【题型】解答题　【知识点】解析几何　【难度】hard
已知双曲线$C:x^2-y^2=1$，及直线$l:y=kx-1$。

(1) 若$l$与$C$有且只有一个公共点，求实数$k$的值；
(2) 若$l$与$C$的左右两支分别交于$A$、$B$两点，且$\triangle OAB$的面积为$\sqrt{2}$，求实数$k$的值。
【解答】
\textbf{【答案】}
(1) $k = \pm1$ 或 $k = \pm\sqrt{2}$；
(2) $k = 0$。

\textbf{【知识点】} 根据直线与双曲线的位置关系求参数或范围、求双曲线中三角形（四边形）的面积问题。

\textbf{【分析】}
(1) 联立方程组，消元后得到$(1-k^2)x^2+2kx-2=0$，分$1-k^2=0$、$1-k^2\neq0$两种情况求解即可；
(2) 先由题意可得$-1<k<1$，令直线$l$与$y$轴交于点$D(0,-1)$，从而得到$S_{\triangle OAB}=S_{\triangle OAD}+S_{\triangle OBD}=\frac{1}{2}|x_1|+\frac{1}{2}|x_2|=\frac{1}{2}|x_1-x_2|=\sqrt{2}$，再结合韦达定理即可求解。

\textbf{【详解】}
(1) 由$\begin{cases}x^2-y^2=1\\y=kx-1\end{cases}$，消去$y$，得$(1-k^2)x^2+2kx-2=0$。

- 当$1-k^2=0$，即$k=\pm1$时，方程有一解，$l$与$C$仅有一个交点（与渐近线平行时）。
- 当$1-k^2\neq0$，由$\begin{cases}1-k^2\neq0\\\Delta=4k^2+8(1-k^2)=0\end{cases}$，得$k^2=2$，$k=\pm\sqrt{2}$，此时$l$与$C$也只有一个交点（与双曲线相切时）。

综上，$k$的取值是$k=\pm1$或$k=\pm\sqrt{2}$。

(2) 设交点$A(x_1,y_1)$，$B(x_2,y_2)$，由$\begin{cases}x^2-y^2=1\\y=kx-1\end{cases}$，消去$y$，得$(1-k^2)x^2+2kx-2=0$。

首先由$\begin{cases}1-k^2\neq0\\\Delta=4k^2+8(1-k^2)>0\end{cases}$，得$-\sqrt{2}<k<\sqrt{2}$且$k\neq\pm1$，
并且$x_1+x_2=\frac{-2k}{1-k^2}$，$x_1x_2=\frac{-2}{1-k^2}$。

又因为$l$与$C$的左右两支分别交于$A$、$B$两点，
所以$x_1x_2<0$，即$\frac{-2}{1-k^2}<0$，$1-k^2>0$，解得$-1<k<1$，
故$-1<k<1$。

因为直线$l$与$y$轴交于点$D(0,-1)$，
所以$S_{\triangle OAB}=S_{\triangle OAD}+S_{\triangle OBD}=\frac{1}{2}|x_1|+\frac{1}{2}|x_2|=\frac{1}{2}|x_1-x_2|=\sqrt{2}$，
故$|x_1-x_2|=2\sqrt{2}$。

$|x_1-x_2|=\sqrt{(x_1+x_2)^2-4x_1x_2}=8$，即$\left(\frac{-2k}{1-k^2}\right)^2-4\frac{-2}{1-k^2}=8$，
解得$k=0$或$k=\pm\frac{\sqrt{6}}{2}$。

因为$-1<k<1$，所以$k=0$。

\end{document}

\vspace{1em}

\textbf{【答案】}
(1) $k = \pm1$ 或 $k = \pm\sqrt{2}$；
(2) $k = 0$。

\textbf{【知识点】} 根据直线与双曲线的位置关系求参数或范围、求双曲线中三角形（四边形）的面积问题。

\textbf{【分析】}
(1) 联立方程组，消元后得到$(1-k^2)x^2+2kx-2=0$，分$1-k^2=0$、$1-k^2\neq0$两种情况求解即可；
(2) 先由题意可得$-1<k<1$，令直线$l$与$y$轴交于点$D(0,-1)$，从而得到$S_{\triangle OAB}=S_{\triangle OAD}+S_{\triangle OBD}=\frac{1}{2}|x_1|+\frac{1}{2}|x_2|=\frac{1}{2}|x_1-x_2|=\sqrt{2}$，再结合韦达定理即可求解。

\textbf{【详解】}
(1) 由$\begin{cases}x^2-y^2=1\\y=kx-1\end{cases}$，消去$y$，得$(1-k^2)x^2+2kx-2=0$。

- 当$1-k^2=0$，即$k=\pm1$时，方程有一解，$l$与$C$仅有一个交点（与渐近线平行时）。
- 当$1-k^2\neq0$，由$\begin{cases}1-k^2\neq0\\\Delta=4k^2+8(1-k^2)=0\end{cases}$，得$k^2=2$，$k=\pm\sqrt{2}$，此时$l$与$C$也只有一个交点（与双曲线相切时）。

综上，$k$的取值是$k=\pm1$或$k=\pm\sqrt{2}$。

(2) 设交点$A(x_1,y_1)$，$B(x_2,y_2)$，由$\begin{cases}x^2-y^2=1\\y=kx-1\end{cases}$，消去$y$，得$(1-k^2)x^2+2kx-2=0$。

首先由$\begin{cases}1-k^2\neq0\\\Delta=4k^2+8(1-k^2)>0\end{cases}$，得$-\sqrt{2}<k<\sqrt{2}$且$k\neq\pm1$，
并且$x_1+x_2=\frac{-2k}{1-k^2}$，$x_1x_2=\frac{-2}{1-k^2}$。

又因为$l$与$C$的左右两支分别交于$A$、$B$两点，
所以$x_1x_2<0$，即$\frac{-2}{1-k^2}<0$，$1-k^2>0$，解得$-1<k<1$，
故$-1<k<1$。

因为直线$l$与$y$轴交于点$D(0,-1)$，
所以$S_{\triangle OAB}=S_{\triangle OAD}+S_{\triangle OBD}=\frac{1}{2}|x_1|+\frac{1}{2}|x_2|=\frac{1}{2}|x_1-x_2|=\sqrt{2}$，
故$|x_1-x_2|=2\sqrt{2}$。

$|x_1-x_2|=\sqrt{(x_1+x_2)^2-4x_1x_2}=8$，即$\left(\frac{-2k}{1-k^2}\right)^2-4\frac{-2}{1-k^2}=8$，
解得$k=0$或$k=\pm\frac{\sqrt{6}}{2}$。

因为$-1<k<1$，所以$k=0$。

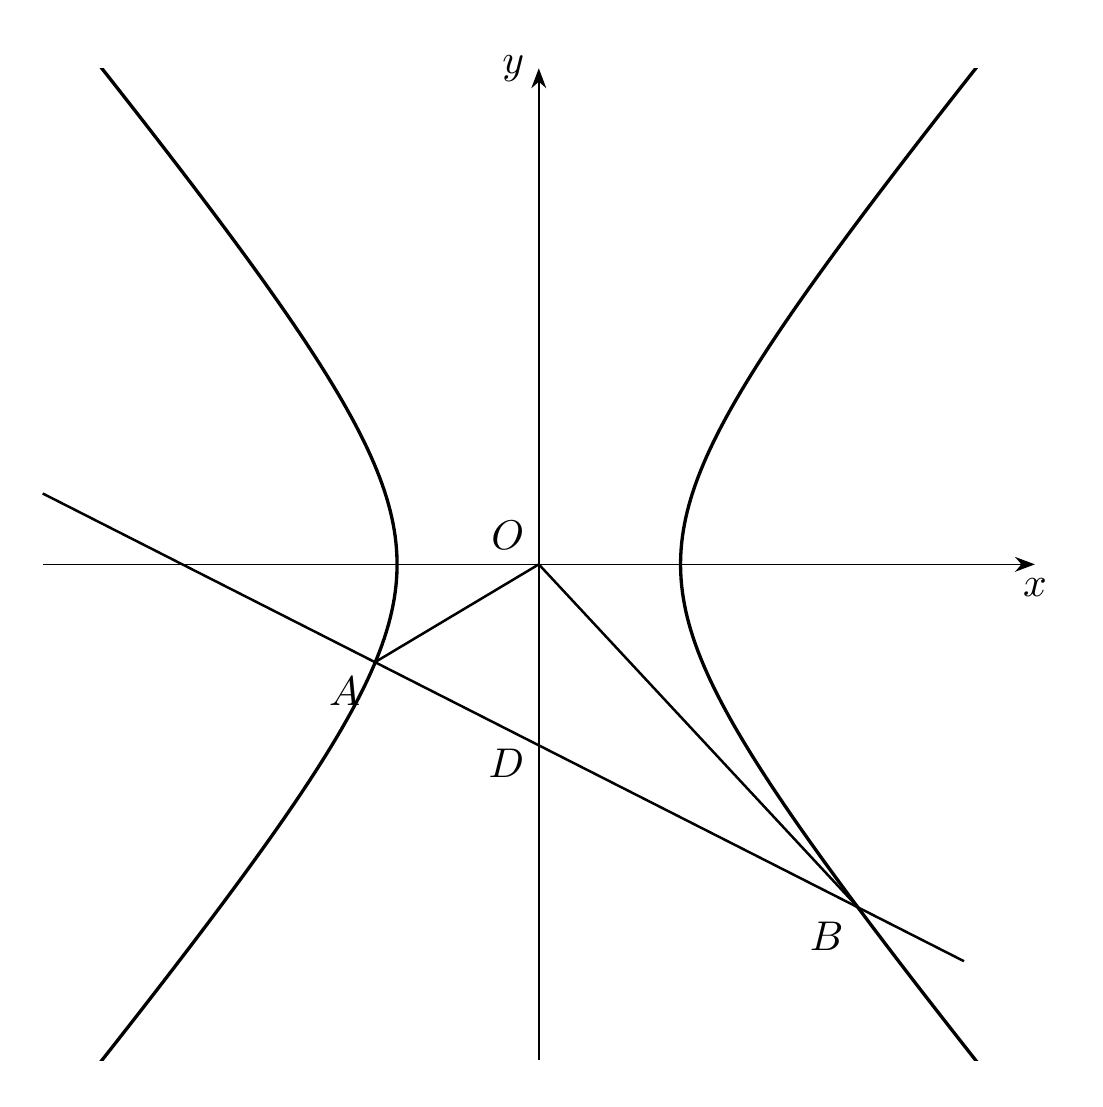